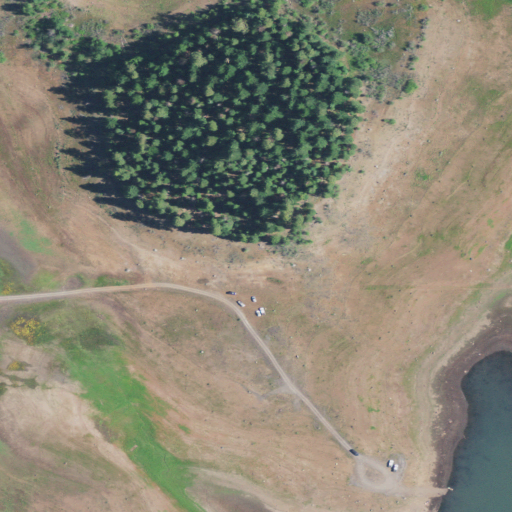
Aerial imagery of island in Oregon named Doe Island containing herbaceous wetlands, evergreen forest, grassland, woody wetlands, and barren land